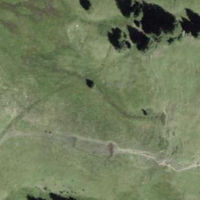
EUNIS habitat code: 23
Species observed at this site:
Eriophorum angustifolium